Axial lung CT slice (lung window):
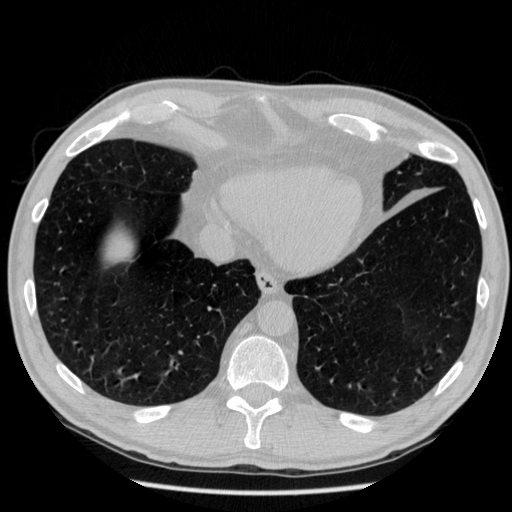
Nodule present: no